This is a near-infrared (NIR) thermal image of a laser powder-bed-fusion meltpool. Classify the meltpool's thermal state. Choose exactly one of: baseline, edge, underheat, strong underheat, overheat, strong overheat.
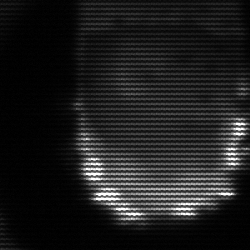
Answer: baseline